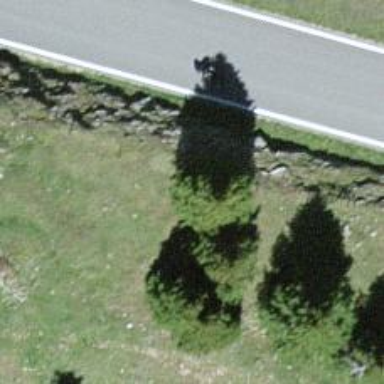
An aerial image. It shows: Needle-leaved tree in nature.